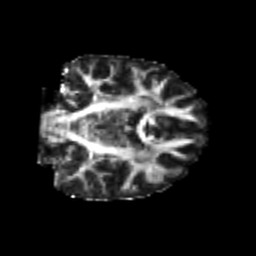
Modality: FA
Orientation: coronal
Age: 21
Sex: female
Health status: healthy
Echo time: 0.074 s